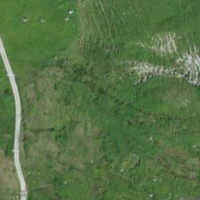
EUNIS habitat code: 26
Species observed at this site:
Oenanthe oenanthe
Eriophorum scheuchzeri
Pinguicula alpina
Rana temporaria